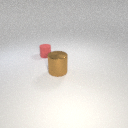
small red rubber cylinder behind large brown metal cylinder